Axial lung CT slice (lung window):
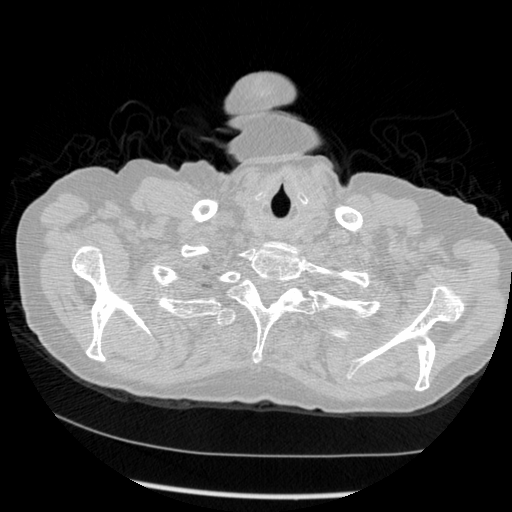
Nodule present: no